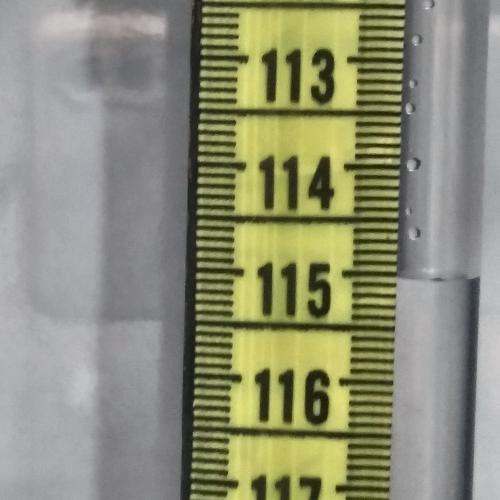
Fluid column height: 115.0 cm